Field crop: tomato
Growth stage: 1
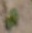
Species: solanum